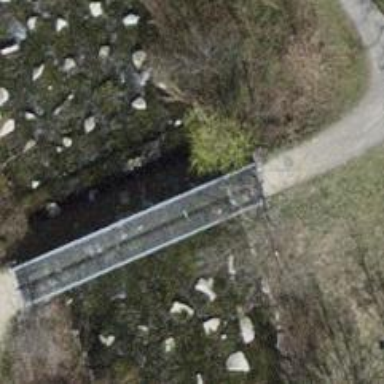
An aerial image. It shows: Metal-surfaced path bridge.